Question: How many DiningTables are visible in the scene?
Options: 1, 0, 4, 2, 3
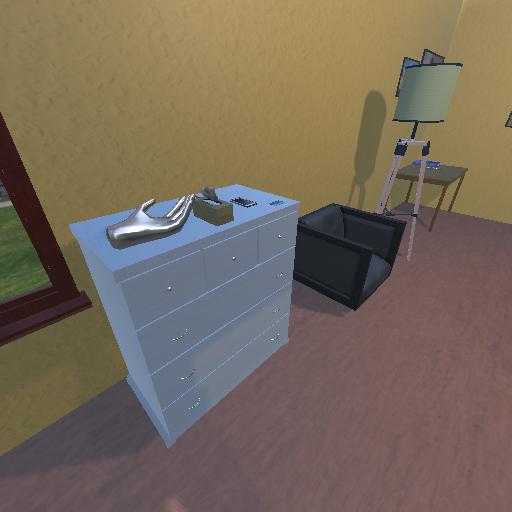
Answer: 1